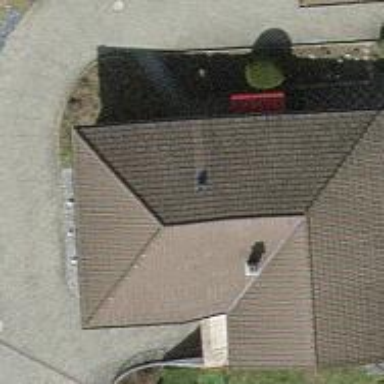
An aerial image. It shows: View of roof with edges.